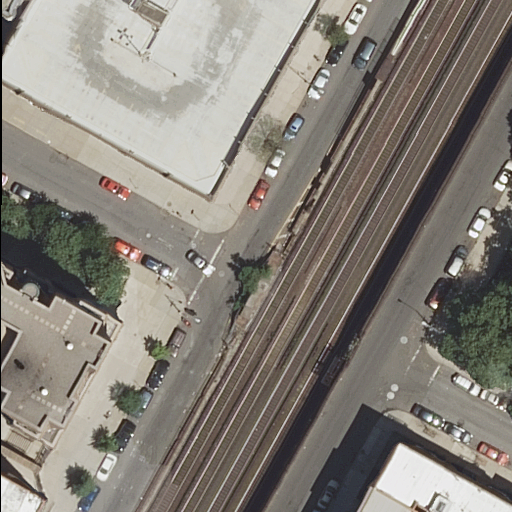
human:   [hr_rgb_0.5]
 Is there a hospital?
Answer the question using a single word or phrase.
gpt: yes

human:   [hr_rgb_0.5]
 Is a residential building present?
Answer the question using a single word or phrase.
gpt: yes

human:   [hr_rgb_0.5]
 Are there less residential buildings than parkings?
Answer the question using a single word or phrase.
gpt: no

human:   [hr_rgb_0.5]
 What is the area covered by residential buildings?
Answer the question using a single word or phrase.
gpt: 4424m2

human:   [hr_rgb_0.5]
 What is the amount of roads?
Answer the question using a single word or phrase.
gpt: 16

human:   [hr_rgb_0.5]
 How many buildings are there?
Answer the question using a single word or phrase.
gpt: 6

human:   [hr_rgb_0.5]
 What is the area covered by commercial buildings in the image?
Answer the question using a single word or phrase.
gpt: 0m2

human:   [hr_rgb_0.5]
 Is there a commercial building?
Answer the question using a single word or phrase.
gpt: no

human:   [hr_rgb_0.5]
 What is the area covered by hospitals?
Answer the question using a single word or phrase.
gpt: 4084m2

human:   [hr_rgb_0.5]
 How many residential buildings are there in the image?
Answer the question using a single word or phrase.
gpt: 6

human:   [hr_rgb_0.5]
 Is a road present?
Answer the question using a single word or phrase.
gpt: yes

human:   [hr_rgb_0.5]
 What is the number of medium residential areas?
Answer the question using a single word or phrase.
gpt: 0

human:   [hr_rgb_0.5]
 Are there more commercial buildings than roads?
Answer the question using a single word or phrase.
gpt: no

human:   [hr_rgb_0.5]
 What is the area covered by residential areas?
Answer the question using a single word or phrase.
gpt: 24m2

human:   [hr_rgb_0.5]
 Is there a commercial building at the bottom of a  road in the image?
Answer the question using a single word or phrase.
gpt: no

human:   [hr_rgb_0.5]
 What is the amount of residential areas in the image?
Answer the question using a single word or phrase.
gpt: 1

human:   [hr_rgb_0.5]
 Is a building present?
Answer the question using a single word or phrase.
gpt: yes

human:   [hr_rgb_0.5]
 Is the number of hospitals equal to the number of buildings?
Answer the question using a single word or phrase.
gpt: no

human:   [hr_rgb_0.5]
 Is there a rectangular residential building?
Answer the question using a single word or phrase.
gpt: yes

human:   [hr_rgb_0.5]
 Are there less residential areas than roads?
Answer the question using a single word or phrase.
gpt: yes

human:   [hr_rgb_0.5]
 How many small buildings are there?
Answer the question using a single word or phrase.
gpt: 2

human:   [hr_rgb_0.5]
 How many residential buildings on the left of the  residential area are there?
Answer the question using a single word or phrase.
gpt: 6

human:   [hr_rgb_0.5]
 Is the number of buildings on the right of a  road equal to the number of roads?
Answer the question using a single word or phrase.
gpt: no

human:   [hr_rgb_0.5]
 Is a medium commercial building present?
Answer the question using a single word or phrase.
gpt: no

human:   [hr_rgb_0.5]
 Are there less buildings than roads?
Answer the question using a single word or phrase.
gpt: yes

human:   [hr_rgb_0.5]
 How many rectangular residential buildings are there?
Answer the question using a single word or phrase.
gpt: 2

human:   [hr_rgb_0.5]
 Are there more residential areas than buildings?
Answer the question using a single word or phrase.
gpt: no

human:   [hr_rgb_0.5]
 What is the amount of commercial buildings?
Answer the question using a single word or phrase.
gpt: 0

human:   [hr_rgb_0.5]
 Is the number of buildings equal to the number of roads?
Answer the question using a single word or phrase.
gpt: no

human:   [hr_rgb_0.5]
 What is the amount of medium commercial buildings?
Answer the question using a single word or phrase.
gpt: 0

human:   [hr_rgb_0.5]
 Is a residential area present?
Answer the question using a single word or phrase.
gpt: yes

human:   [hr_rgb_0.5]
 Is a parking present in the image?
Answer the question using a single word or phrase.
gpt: yes

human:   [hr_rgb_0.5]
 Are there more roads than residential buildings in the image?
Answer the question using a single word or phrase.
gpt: yes

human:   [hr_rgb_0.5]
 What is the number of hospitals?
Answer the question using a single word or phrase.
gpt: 1

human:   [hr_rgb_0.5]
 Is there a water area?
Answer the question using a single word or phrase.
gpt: no

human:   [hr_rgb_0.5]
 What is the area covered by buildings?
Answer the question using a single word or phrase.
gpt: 4424m2

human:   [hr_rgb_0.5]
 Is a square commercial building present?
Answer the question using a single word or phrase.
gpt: no

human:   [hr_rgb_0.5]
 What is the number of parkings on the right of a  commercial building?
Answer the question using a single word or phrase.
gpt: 0

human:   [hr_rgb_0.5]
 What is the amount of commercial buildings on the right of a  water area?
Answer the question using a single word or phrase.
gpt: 0

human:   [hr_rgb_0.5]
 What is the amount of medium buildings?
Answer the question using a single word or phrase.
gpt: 1

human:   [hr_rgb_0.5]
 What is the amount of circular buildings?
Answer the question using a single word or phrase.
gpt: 0

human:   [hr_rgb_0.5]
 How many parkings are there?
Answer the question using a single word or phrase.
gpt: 1

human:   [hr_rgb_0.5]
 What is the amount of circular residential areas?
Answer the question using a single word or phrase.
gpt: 0

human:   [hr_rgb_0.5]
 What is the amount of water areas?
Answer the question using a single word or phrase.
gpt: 0

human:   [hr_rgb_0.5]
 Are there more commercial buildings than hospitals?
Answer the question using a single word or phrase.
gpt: no

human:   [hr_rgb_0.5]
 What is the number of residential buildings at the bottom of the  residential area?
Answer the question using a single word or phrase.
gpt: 4

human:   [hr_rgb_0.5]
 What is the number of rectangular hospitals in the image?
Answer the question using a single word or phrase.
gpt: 1

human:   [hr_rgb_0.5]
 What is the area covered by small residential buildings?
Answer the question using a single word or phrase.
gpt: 132m2

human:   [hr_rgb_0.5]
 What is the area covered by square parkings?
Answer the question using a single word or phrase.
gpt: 0m2

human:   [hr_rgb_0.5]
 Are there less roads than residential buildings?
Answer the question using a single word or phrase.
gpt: no

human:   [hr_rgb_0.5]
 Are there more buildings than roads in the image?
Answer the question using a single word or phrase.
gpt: no

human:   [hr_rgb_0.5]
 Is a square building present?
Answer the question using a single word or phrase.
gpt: no

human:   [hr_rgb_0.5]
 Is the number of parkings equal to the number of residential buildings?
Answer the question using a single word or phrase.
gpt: no

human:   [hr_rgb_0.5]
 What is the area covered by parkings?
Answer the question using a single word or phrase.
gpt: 2472m2

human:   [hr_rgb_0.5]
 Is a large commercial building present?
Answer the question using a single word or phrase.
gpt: no

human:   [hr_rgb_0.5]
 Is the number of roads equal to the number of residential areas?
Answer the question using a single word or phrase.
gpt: no

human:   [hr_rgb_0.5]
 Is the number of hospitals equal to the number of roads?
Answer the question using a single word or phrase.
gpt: no

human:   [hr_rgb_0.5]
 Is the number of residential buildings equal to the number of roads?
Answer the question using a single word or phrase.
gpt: no

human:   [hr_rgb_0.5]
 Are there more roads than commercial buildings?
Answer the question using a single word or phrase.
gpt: yes

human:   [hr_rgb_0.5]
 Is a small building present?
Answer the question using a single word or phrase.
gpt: yes

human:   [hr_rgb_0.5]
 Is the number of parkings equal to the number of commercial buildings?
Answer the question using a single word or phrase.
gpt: no

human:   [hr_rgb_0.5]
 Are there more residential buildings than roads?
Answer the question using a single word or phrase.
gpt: no

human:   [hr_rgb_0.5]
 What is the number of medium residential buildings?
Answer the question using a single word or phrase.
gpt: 1

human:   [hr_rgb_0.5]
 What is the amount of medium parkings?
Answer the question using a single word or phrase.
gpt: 0